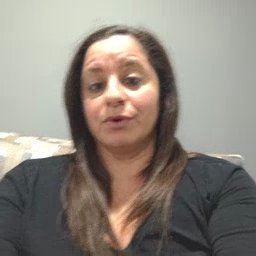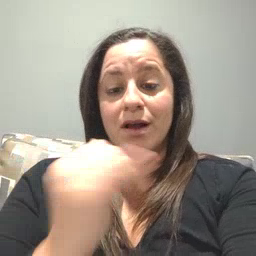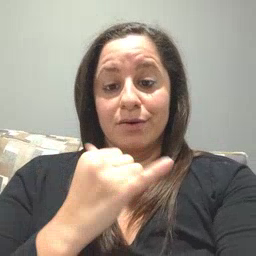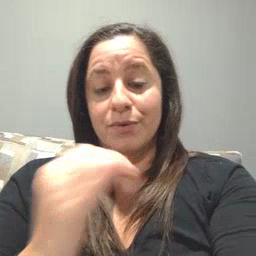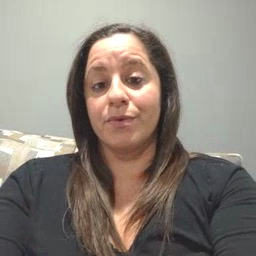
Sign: yellow